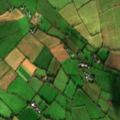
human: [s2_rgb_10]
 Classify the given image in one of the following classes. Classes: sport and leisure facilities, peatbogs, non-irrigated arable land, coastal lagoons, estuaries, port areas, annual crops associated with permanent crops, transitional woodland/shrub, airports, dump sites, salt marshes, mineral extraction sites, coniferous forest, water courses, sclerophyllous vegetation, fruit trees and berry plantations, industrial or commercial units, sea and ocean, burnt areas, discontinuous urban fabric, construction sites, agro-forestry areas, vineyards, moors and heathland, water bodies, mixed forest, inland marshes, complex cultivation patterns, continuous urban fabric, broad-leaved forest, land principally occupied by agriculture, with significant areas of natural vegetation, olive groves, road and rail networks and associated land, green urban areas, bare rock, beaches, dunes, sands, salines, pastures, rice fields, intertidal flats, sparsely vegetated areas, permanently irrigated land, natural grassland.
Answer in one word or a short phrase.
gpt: non-irrigated arable land, pastures, land principally occupied by agriculture, with significant areas of natural vegetation